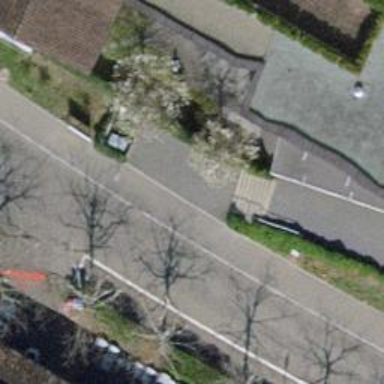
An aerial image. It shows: Asphalt sidewalk along the footway.